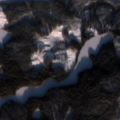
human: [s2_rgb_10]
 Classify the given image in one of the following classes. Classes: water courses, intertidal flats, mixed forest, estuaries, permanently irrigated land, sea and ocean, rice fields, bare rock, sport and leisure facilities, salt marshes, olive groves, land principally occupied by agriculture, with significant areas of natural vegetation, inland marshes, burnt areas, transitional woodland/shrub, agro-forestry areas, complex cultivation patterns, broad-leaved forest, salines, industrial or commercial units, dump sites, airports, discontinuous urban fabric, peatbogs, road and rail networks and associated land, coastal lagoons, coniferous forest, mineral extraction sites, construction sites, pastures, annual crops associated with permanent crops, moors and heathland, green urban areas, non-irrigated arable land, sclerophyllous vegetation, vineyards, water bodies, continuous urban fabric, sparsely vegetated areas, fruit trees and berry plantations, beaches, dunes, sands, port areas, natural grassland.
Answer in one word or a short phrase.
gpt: coniferous forest, transitional woodland/shrub, water bodies